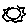
Label: sun